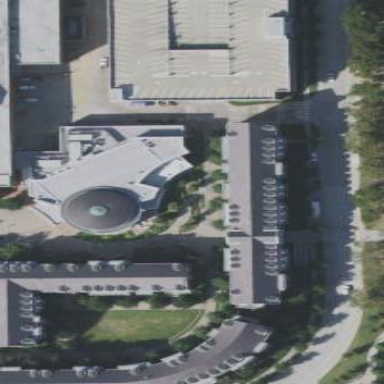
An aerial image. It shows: View of university building.